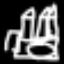
Label: square